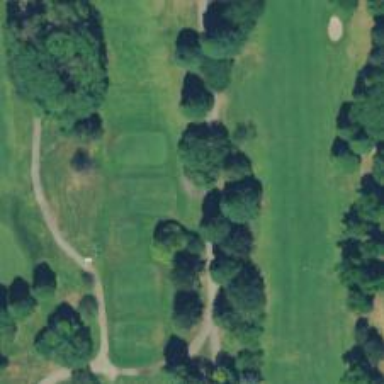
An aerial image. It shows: Path for both road and golf.